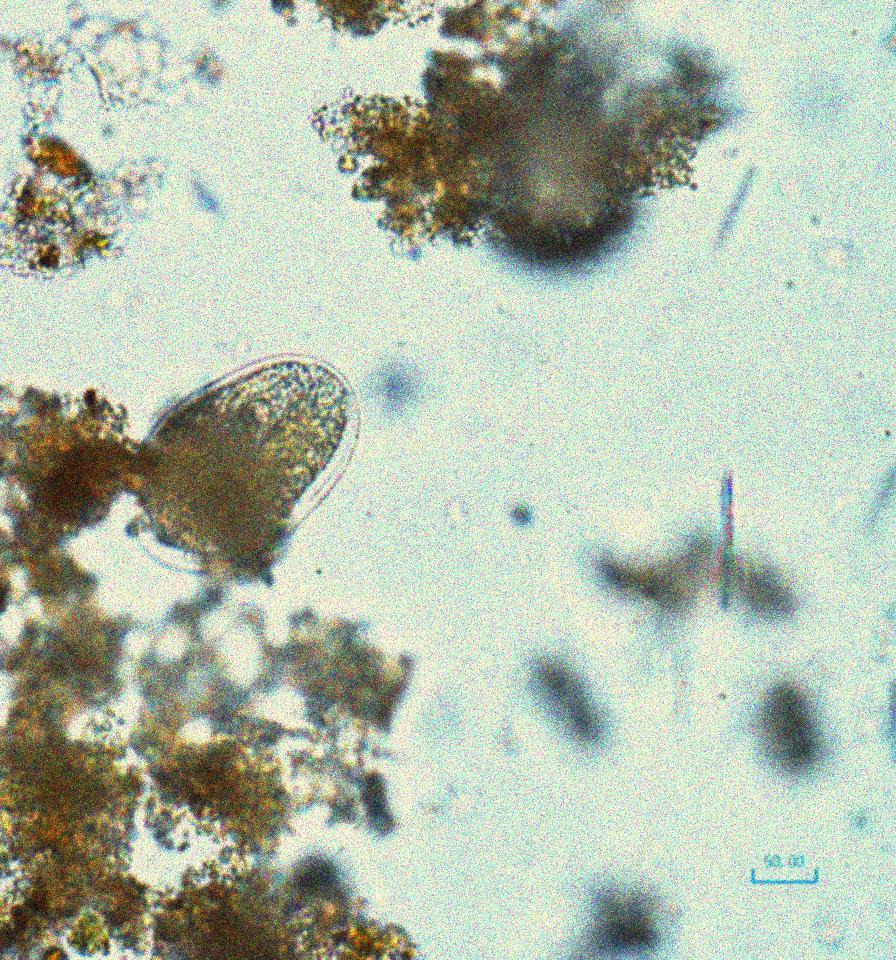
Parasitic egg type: Hookworm egg